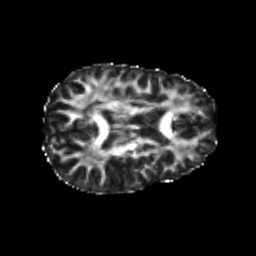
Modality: FA
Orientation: axial
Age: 25
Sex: male
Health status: healthy
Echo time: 0.074 s